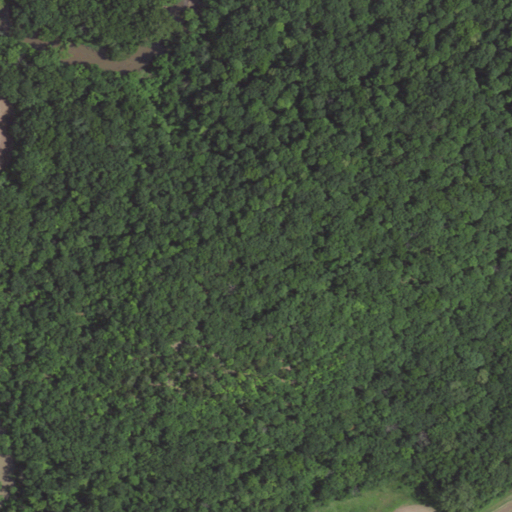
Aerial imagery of mountain in Kansas named Guthrie Mountain containing deciduous forest, grassland, and cultivated crops